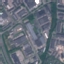
Label: Industrial